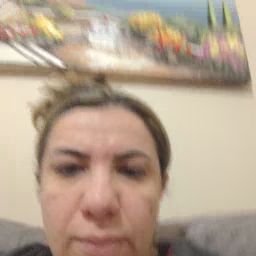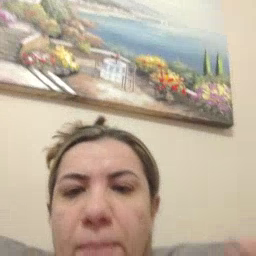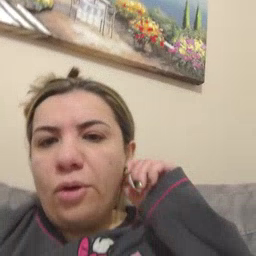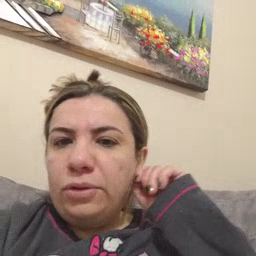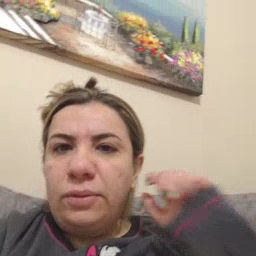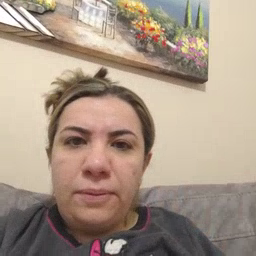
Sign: ear